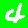
Digit: 4